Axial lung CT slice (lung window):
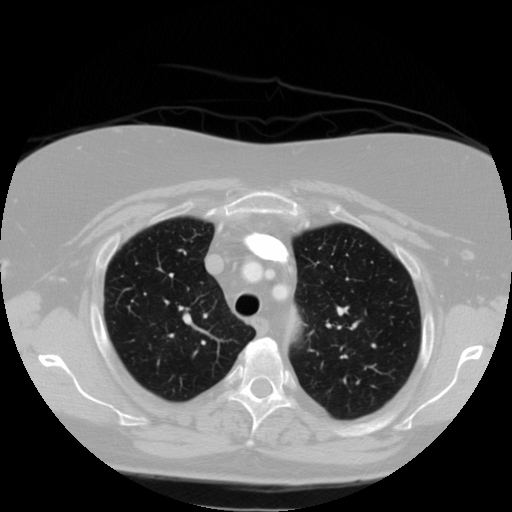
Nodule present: no